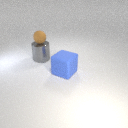
large gray metal cylinder to the left of large blue rubber cube